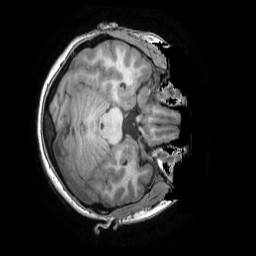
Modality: T1w
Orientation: axial
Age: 26
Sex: female
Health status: healthy
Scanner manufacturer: ge